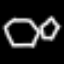
Label: octagon